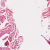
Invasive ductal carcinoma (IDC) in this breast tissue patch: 0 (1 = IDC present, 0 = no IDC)